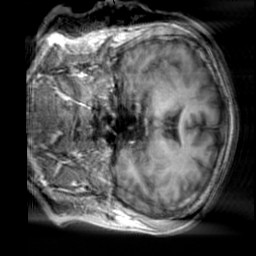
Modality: T1w
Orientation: coronal
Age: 56
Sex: male
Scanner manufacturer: siemens
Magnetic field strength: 3 T
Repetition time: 2.3 s
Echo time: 0.00303 s